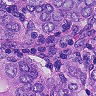
Metastatic tissue present: yes